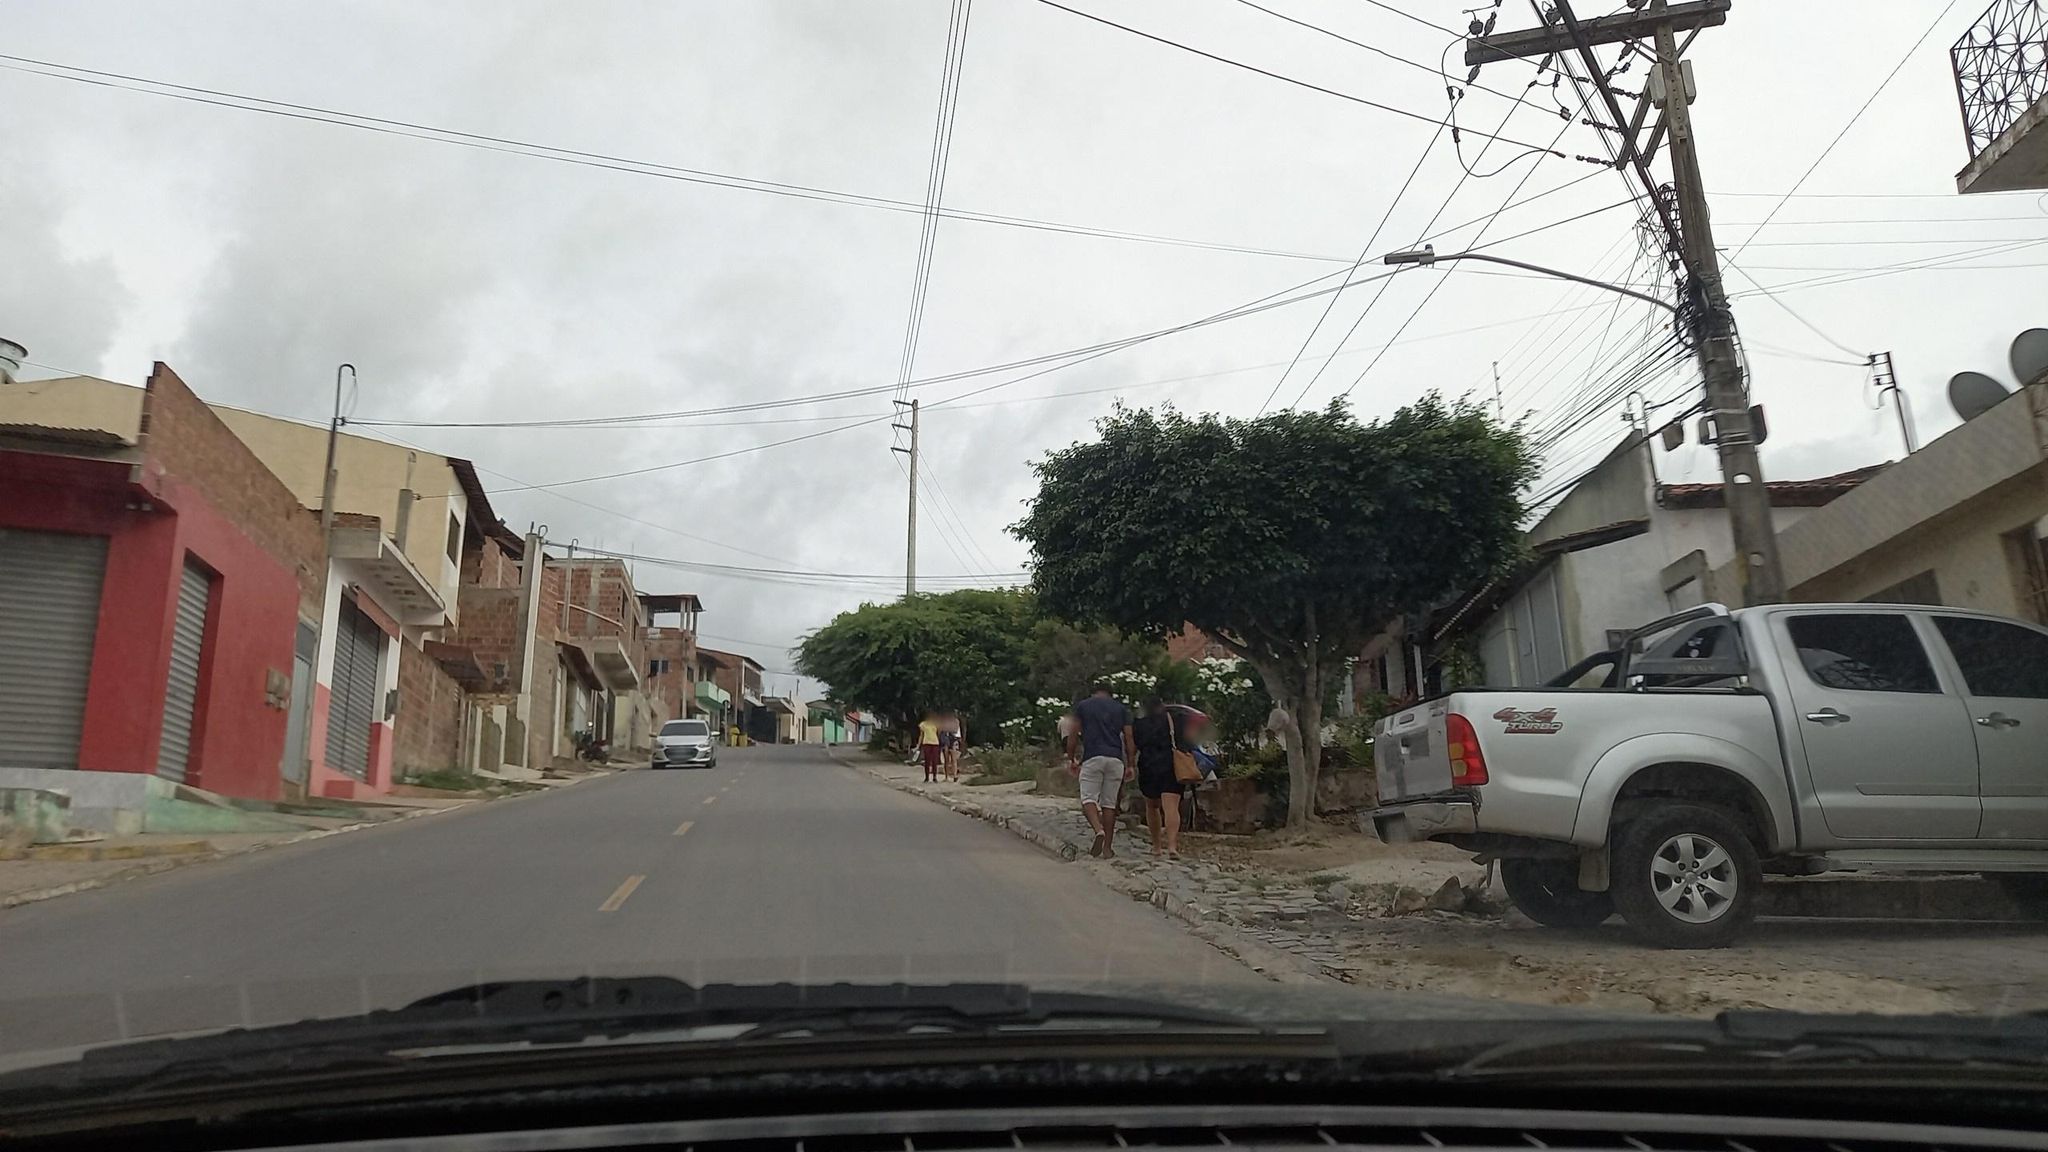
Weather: cloudy
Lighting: day
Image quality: good
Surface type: driving surface
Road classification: secondary
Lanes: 2
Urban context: urban centre
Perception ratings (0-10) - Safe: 3.87, Lively: 7.03, Beautiful: 6.42, Boring: 4.06, Depressing: 4.75, Wealthy: 1